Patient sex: M
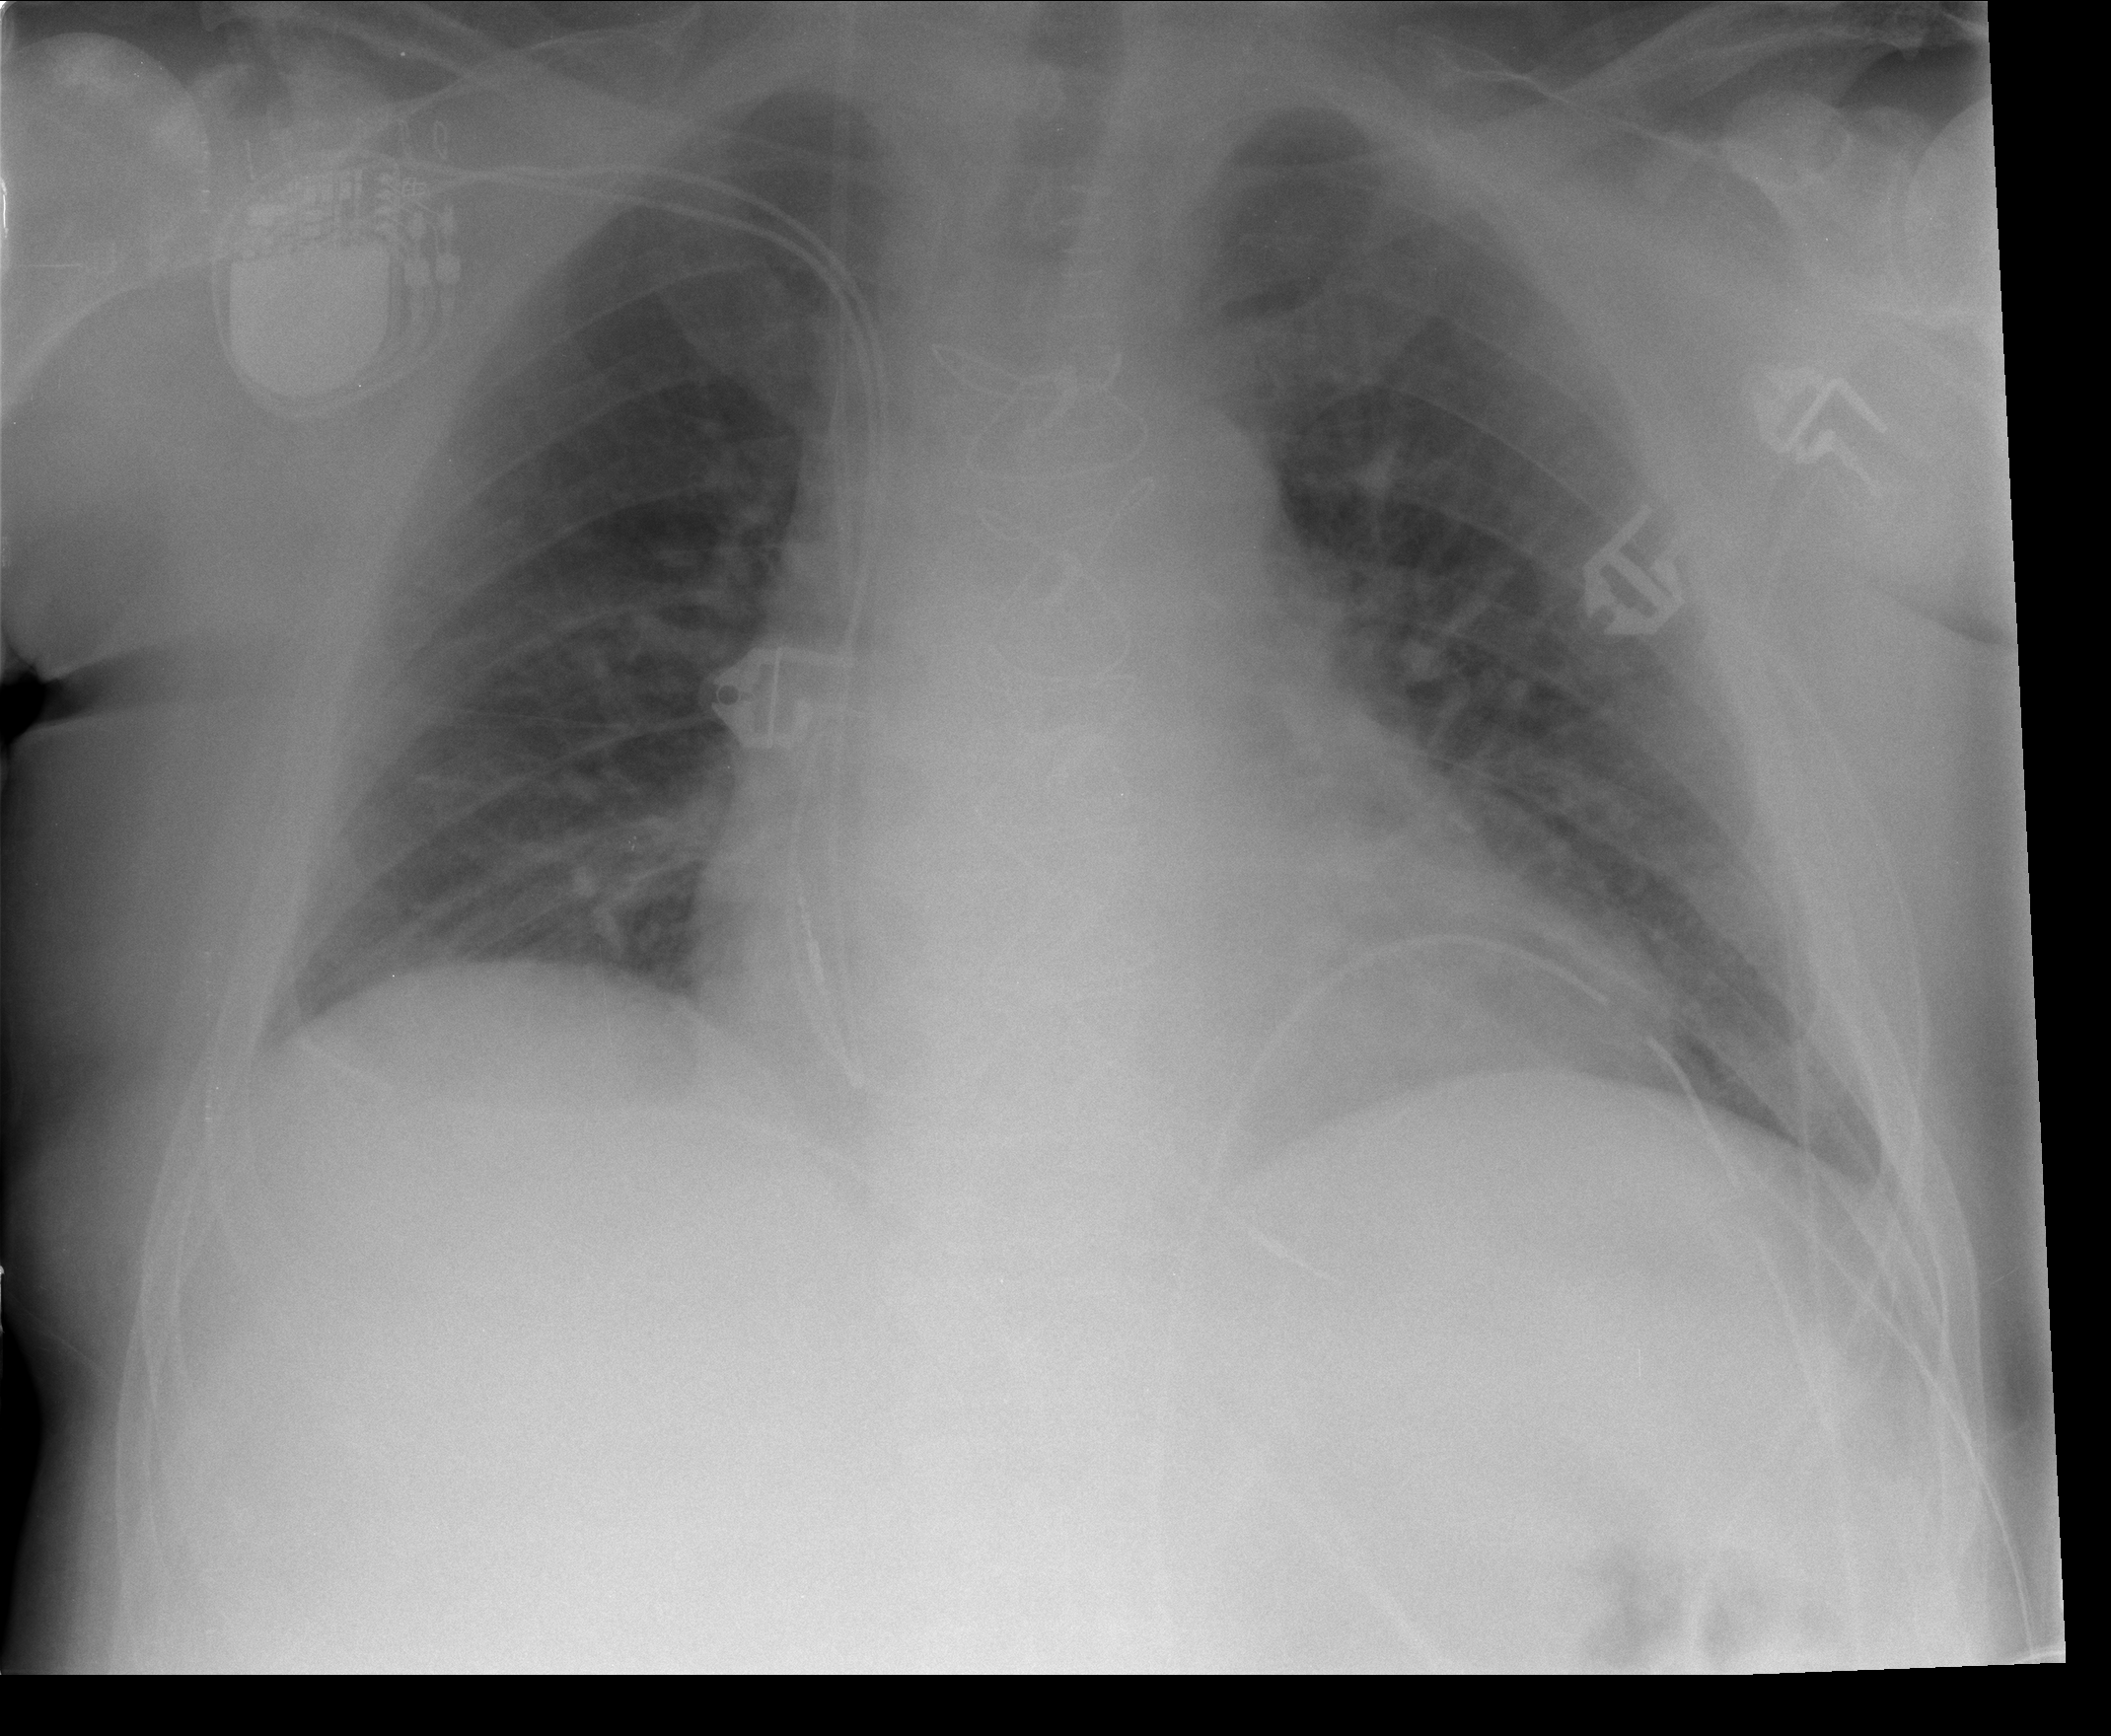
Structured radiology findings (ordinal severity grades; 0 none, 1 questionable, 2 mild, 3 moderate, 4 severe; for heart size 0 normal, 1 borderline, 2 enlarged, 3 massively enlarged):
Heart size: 2
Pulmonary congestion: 2
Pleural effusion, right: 0
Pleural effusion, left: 1
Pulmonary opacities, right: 0
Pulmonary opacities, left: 0
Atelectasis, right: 1
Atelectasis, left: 1